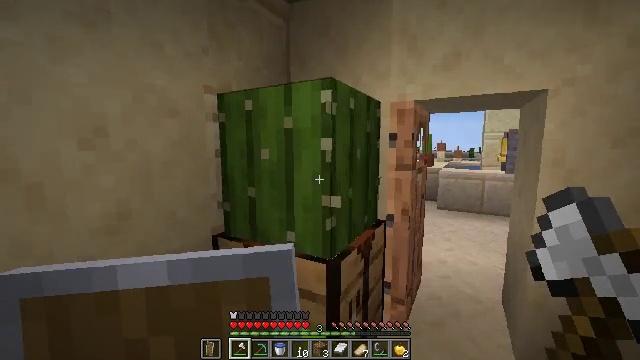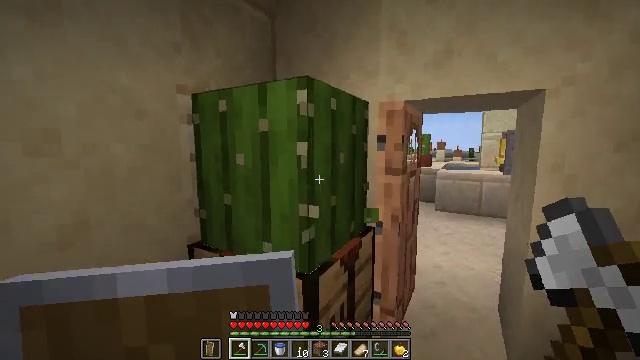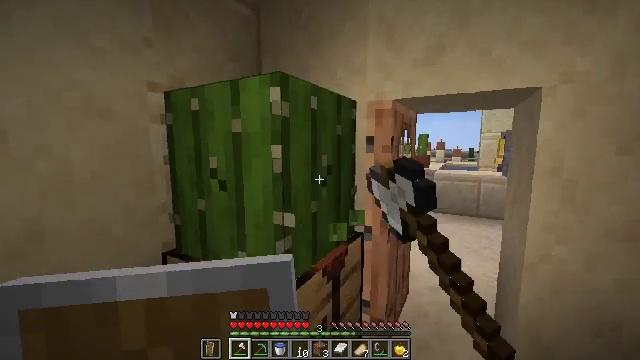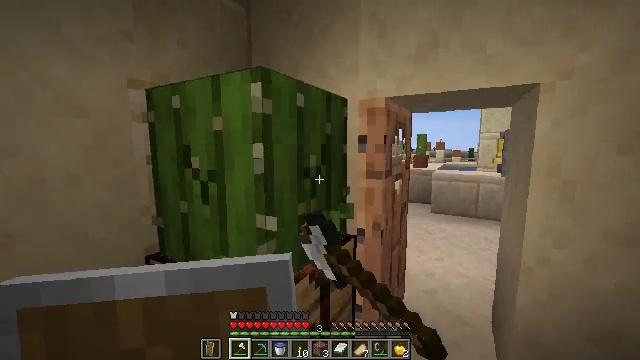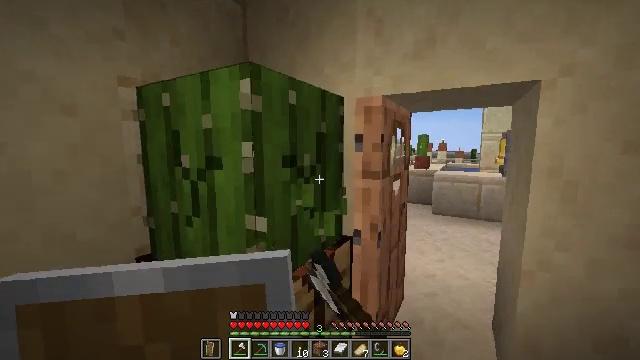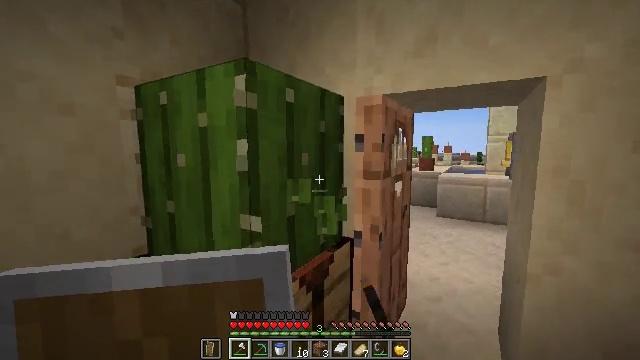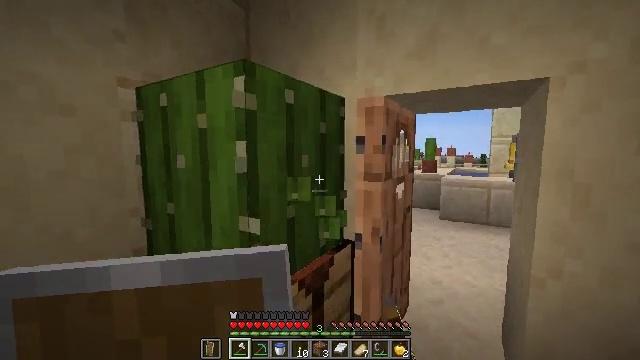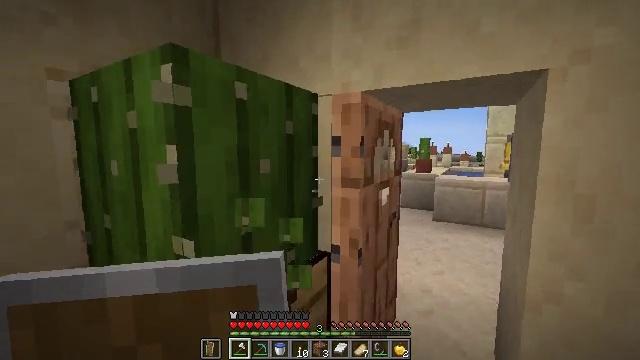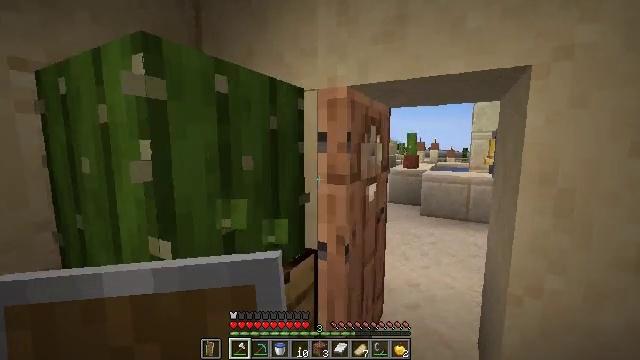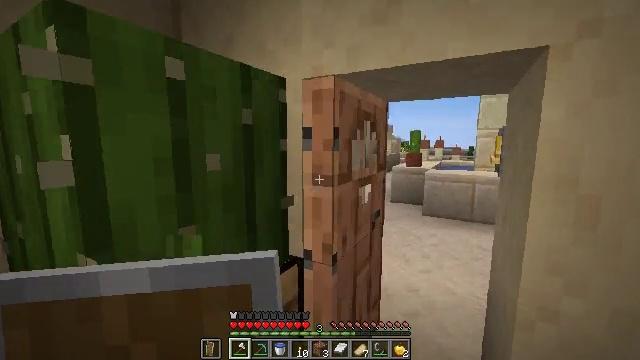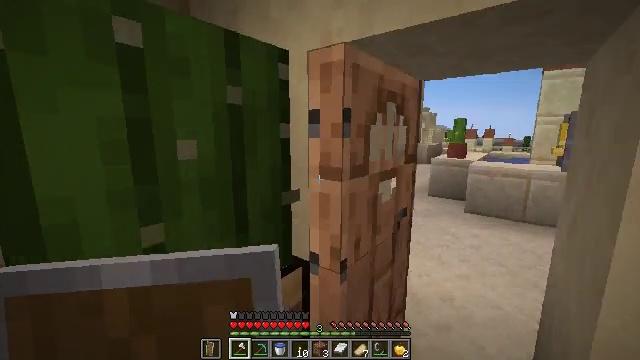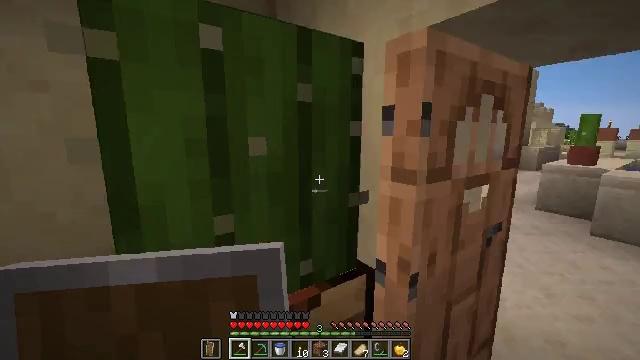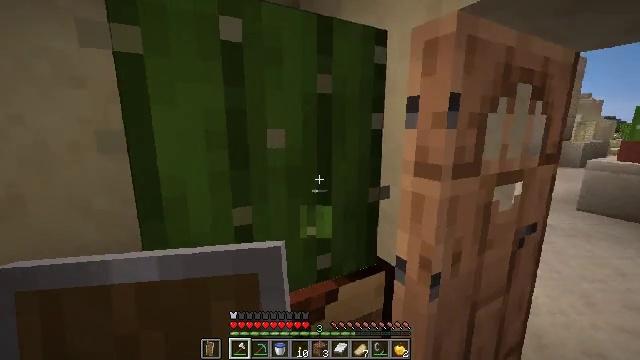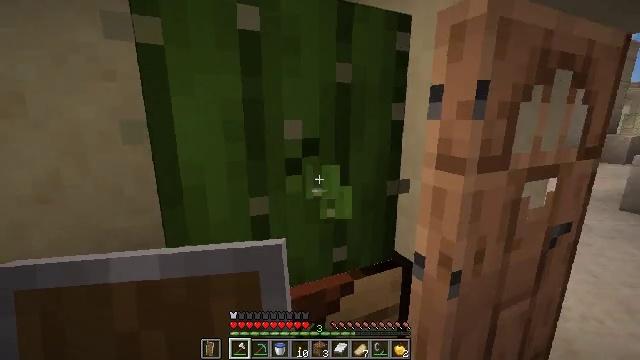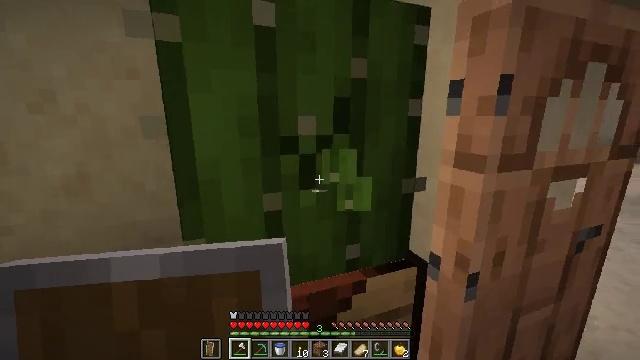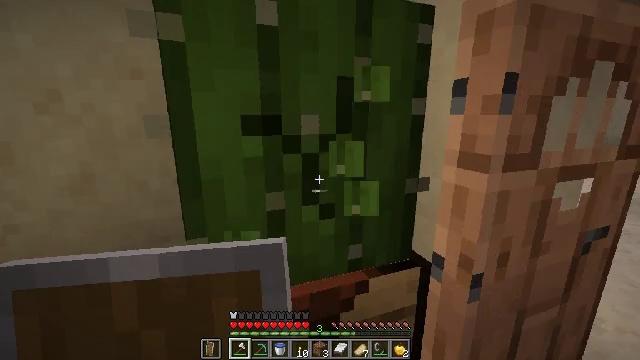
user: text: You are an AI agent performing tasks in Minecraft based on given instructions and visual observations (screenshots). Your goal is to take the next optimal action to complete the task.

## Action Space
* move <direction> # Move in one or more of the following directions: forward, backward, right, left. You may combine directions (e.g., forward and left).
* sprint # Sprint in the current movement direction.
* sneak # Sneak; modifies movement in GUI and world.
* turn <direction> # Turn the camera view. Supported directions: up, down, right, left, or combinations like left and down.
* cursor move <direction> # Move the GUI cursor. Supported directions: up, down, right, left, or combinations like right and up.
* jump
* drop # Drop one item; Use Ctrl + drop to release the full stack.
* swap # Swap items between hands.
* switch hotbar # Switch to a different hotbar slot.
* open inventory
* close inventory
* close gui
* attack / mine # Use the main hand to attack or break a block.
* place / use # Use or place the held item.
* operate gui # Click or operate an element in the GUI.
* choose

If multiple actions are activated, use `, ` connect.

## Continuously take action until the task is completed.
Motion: motion action
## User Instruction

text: Get cactus from the sandy areas.
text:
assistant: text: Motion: move forward and move right, attack / mine
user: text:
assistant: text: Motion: attack / mine
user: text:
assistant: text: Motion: attack / mine
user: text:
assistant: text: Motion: attack / mine
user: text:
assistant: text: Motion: turn left
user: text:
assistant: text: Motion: move forward and move right
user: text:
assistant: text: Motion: move forward and move right
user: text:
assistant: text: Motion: move forward and move right, turn right
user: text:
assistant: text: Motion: move forward and move right
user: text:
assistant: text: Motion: turn left and down
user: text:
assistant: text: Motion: turn left
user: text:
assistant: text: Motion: turn left and down, attack / mine
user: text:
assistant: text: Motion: turn left and down, attack / mine
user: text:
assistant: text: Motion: turn left, attack / mine
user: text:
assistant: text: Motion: attack / mine
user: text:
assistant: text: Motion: attack / mine
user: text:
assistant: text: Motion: attack / mine
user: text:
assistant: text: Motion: attack / mine
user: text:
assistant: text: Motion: attack / mine
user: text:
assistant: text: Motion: no_op
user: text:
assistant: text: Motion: turn right and up
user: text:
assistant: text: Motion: turn right
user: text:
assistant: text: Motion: no_op
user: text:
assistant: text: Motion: no_op
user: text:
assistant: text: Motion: no_op
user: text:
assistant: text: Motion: turn left and down, attack / mine
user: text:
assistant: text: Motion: attack / mine
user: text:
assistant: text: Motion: attack / mine
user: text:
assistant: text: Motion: attack / mine
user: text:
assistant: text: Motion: attack / mine